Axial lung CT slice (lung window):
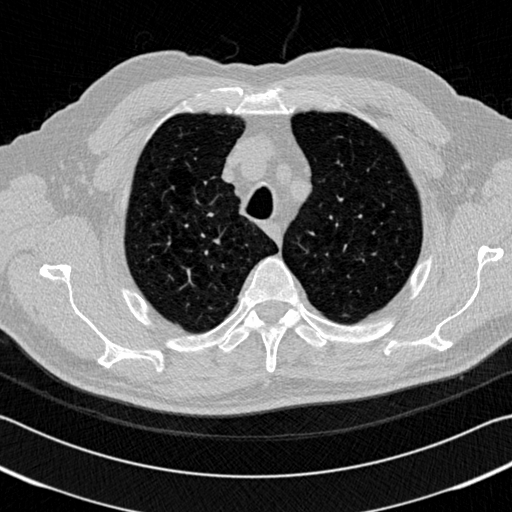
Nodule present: no